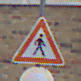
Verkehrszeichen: FussgaengerLinks
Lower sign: UeberholverbotKraftfahrzeuge
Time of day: MorningAfternoon
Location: Outdoor (Urban)
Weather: Overcast
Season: NotSpecified
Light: Natural